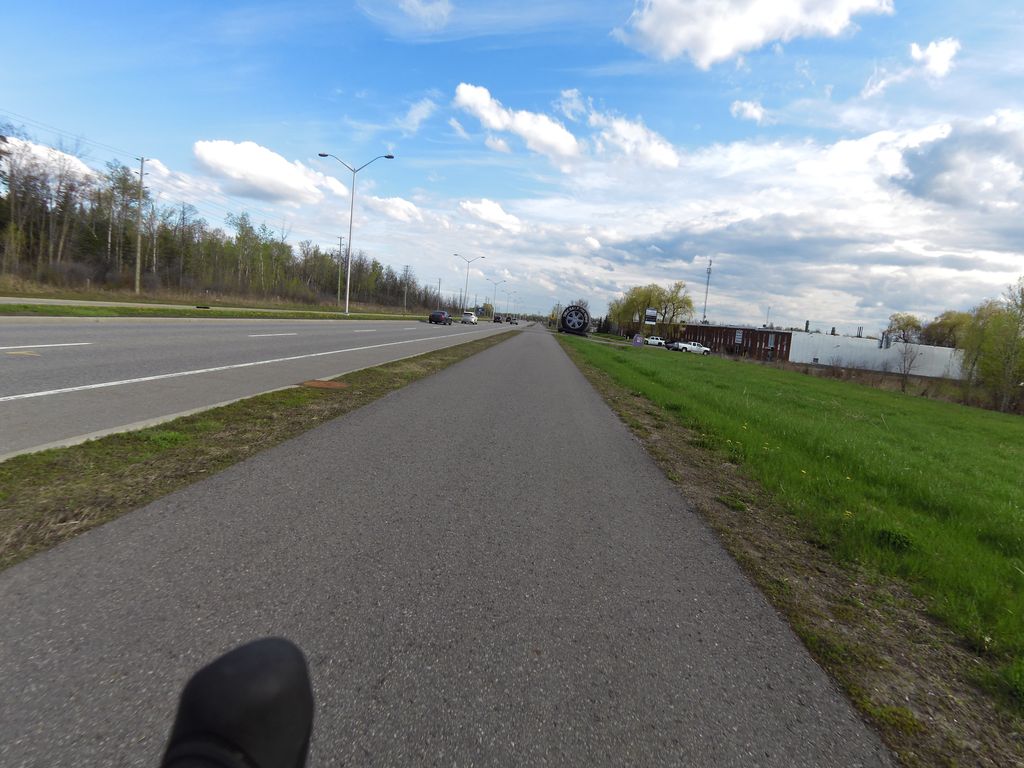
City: ottawa-gatineau